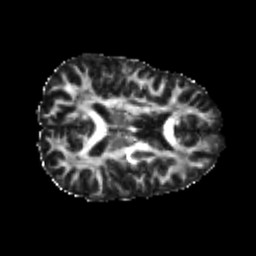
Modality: FA
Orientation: axial
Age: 20
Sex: male
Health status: healthy
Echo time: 0.074 s